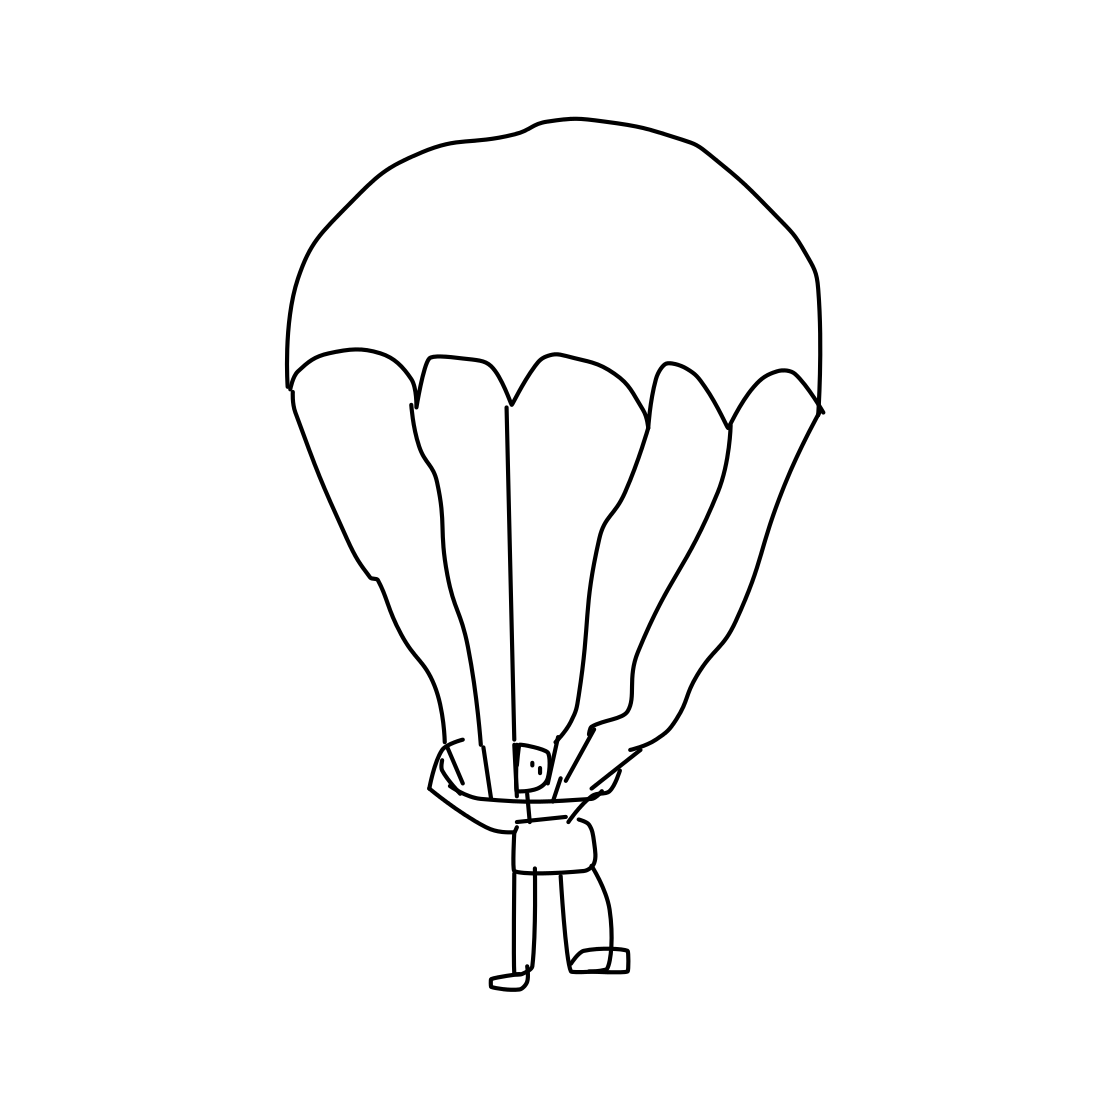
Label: parachute